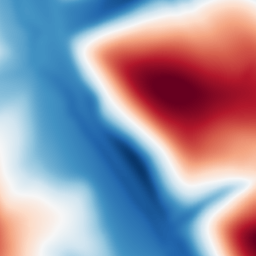
Category: multiscale
Decomposition family: dog
Decomposition parameters: sigma_low: 5
sigma_high: 100
Upsampling method: regularized
Upsampling parameters: scale: 2
lambda_reg: 0.001
Upsampling scale: 2